Question: I'm working on 'API management' and 'exposing API using Javascript code'
If I go to 'Developer portal' and 'check my url' it gives me 'correct result' like below
'''
Response content
[{
"ContactId":1,
"Name":"Debra Garcia",
"Address":"1234 Main St",
},
{"ContactId":2,
"Name":"Thorsten Weinrich",
"Address":"5678 1st Ave W",
}]
but using javascript code I'm not getting anything Nor status error code :(
Js Code
<script type="text/javascript">
$(function() {
var params = {
'subscription-key': 'mykey',
};
$.ajax({
url: 'https://mydemo.azure-api.net/marketing/contacts?' + $.param(params),
type: 'GET',
})
.done(function(data) {
alert("success");
})
.fail(function() {
alert("error");
});
});
</script>
'''
Where I need to debug?

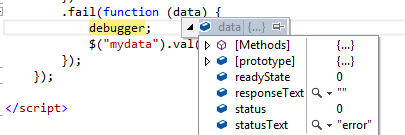
Answer: Make sure that you have enabled CORS support on your API using the correct policy. The <URL>:
'''
<cors>
<allowed-origins>
<origin>*</origin> <!-- allow any -->
<!-- OR a list of one or more specific URIs (case-sensitive) -->
<origin>http://contoso.com:81</origin> <!-- URI must include scheme, host, and port. If port is omitted, 80 is assumed for http and 443 is assumed for https. -->
</allowed-origins>
</cors>
'''